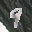
Label: 9